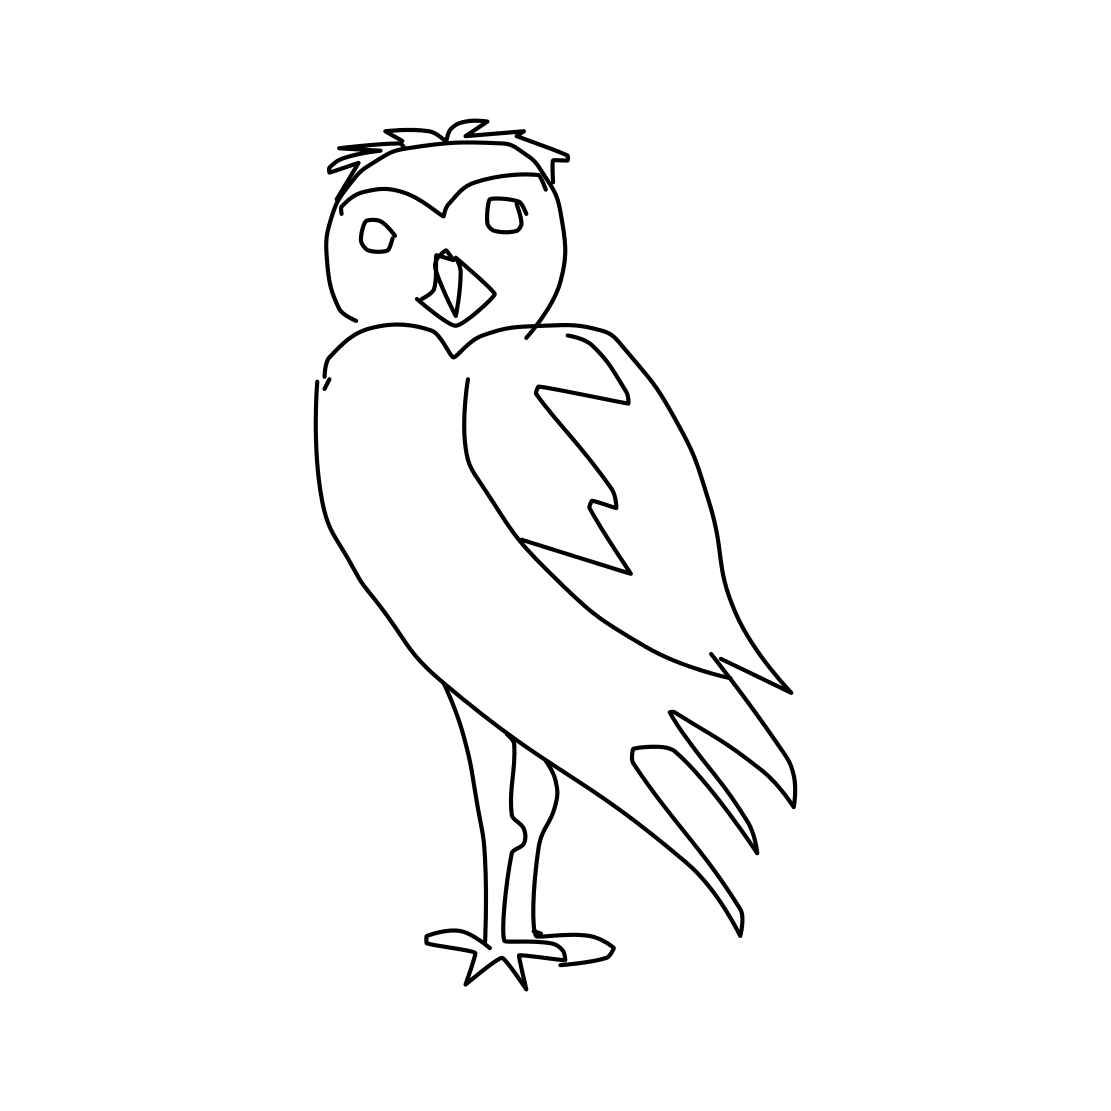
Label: owl